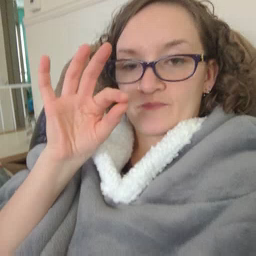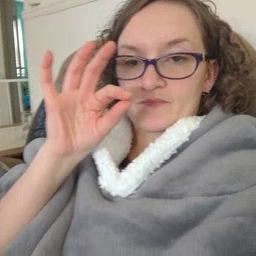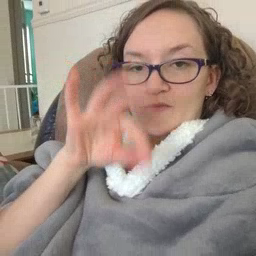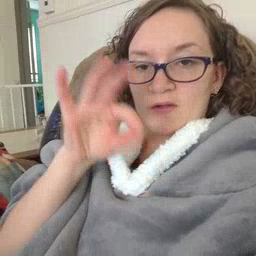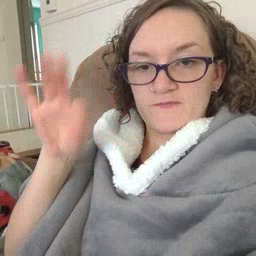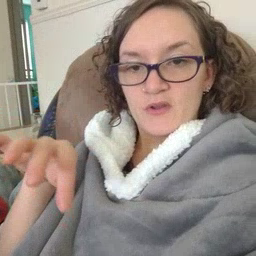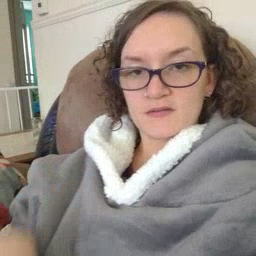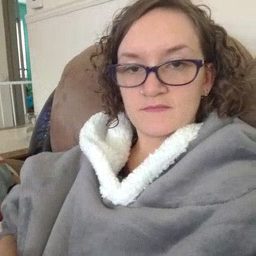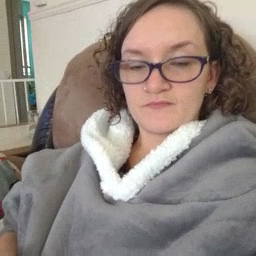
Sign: frenchfries